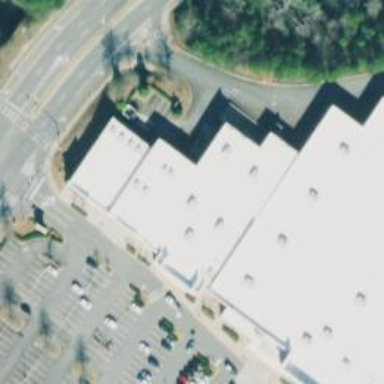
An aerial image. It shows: Retail building.